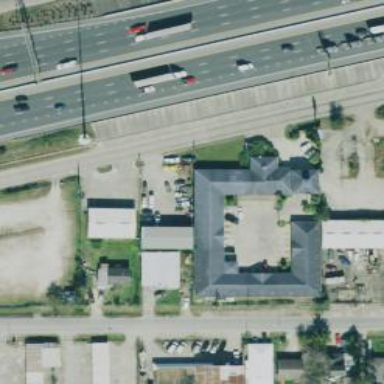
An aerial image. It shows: Motel building.